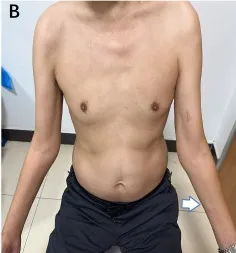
Severe atrophy of both forearms.
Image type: medical_photograph (skin_photograph)